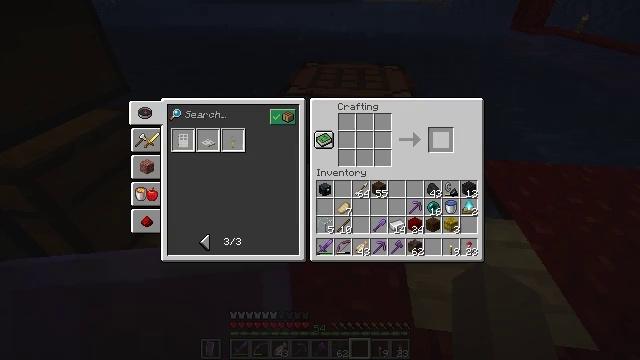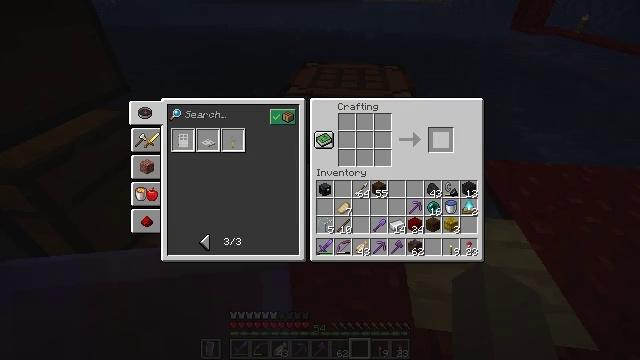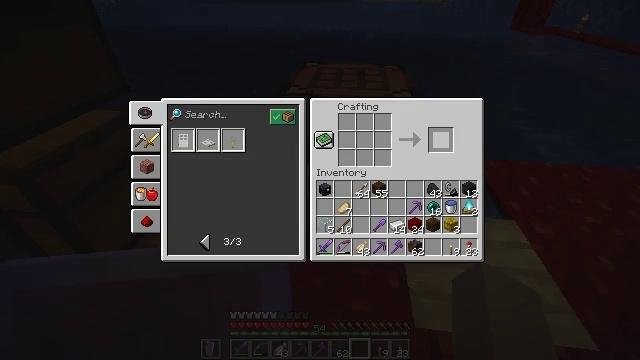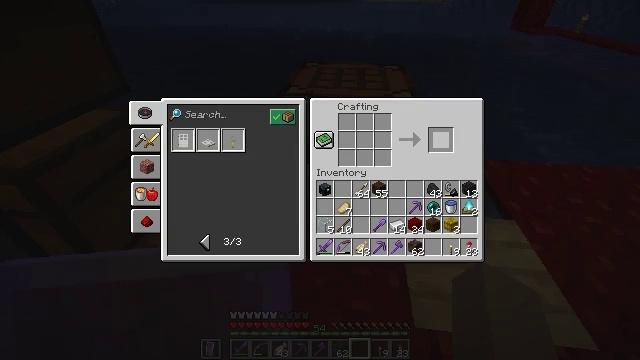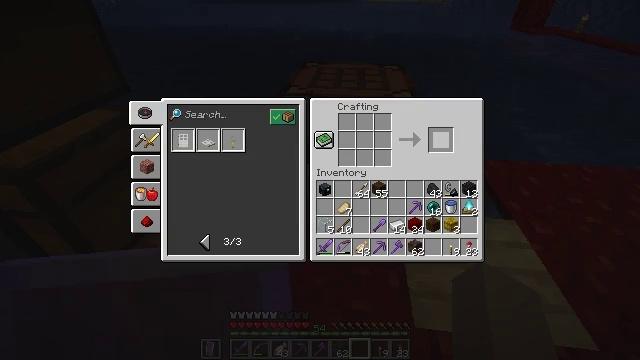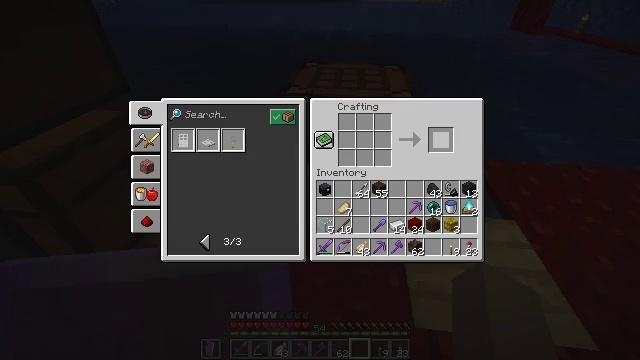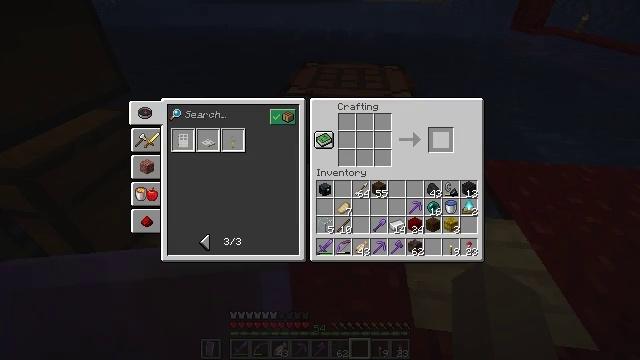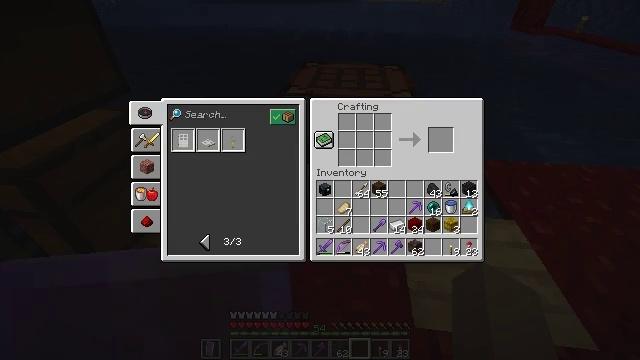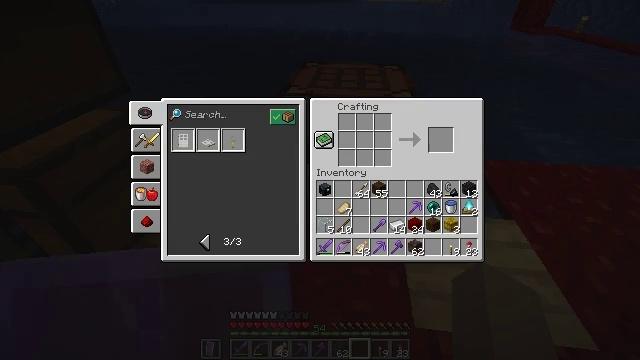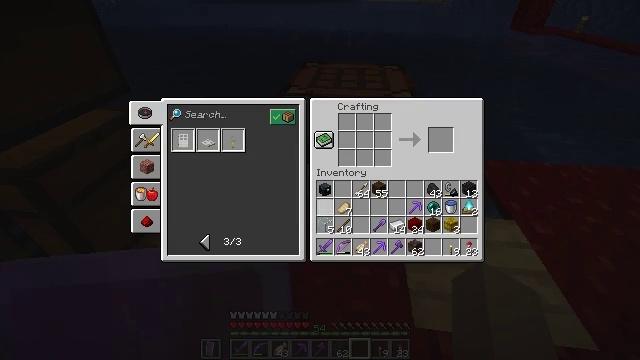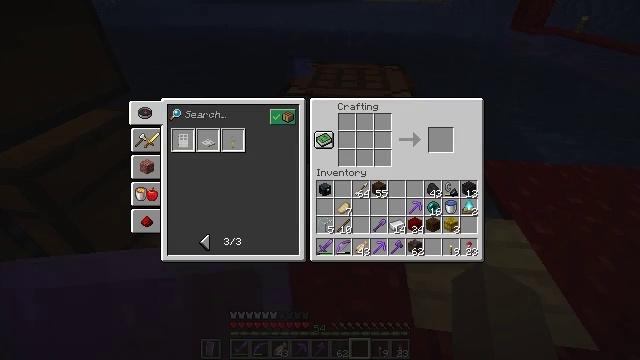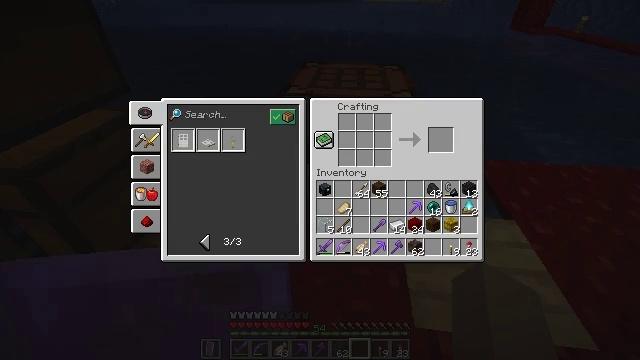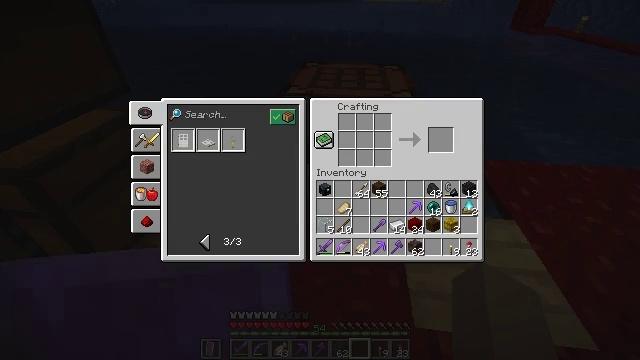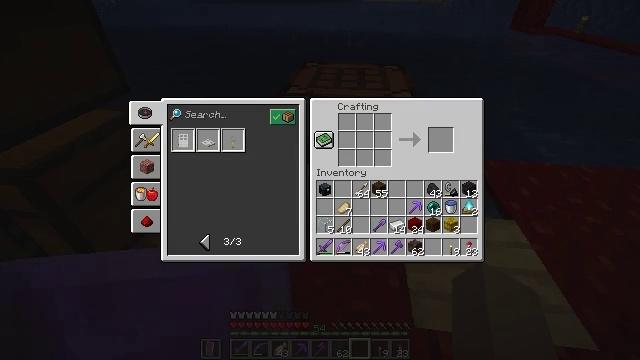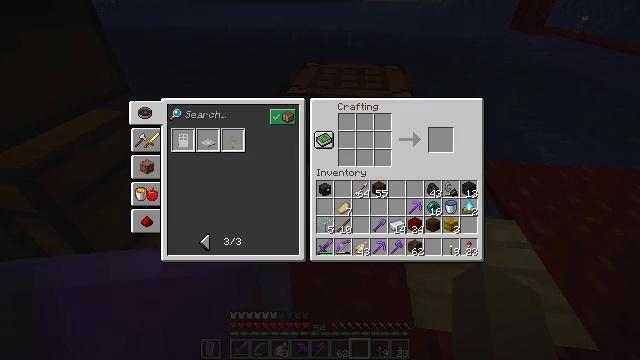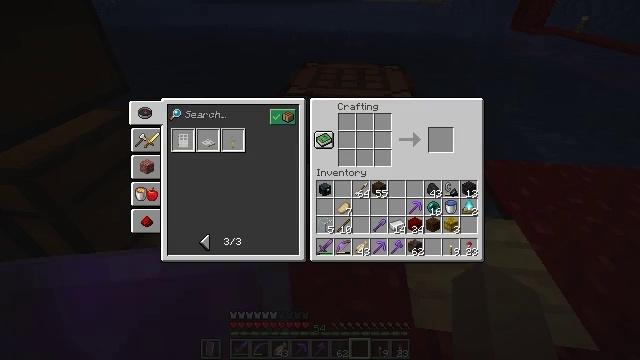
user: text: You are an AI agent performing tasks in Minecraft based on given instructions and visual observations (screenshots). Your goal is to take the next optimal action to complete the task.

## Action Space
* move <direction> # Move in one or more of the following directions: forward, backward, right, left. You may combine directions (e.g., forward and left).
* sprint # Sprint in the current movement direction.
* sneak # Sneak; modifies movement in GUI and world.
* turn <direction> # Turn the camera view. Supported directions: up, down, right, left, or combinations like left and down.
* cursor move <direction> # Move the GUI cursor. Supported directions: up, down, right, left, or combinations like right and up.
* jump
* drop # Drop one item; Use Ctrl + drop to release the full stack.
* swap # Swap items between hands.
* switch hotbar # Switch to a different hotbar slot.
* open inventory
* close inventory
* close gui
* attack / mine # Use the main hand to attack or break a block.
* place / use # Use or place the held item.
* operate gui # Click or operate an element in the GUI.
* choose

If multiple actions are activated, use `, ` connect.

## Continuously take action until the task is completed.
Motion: motion action
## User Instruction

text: Open a crafting table to craft a soul campfire.
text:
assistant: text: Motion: sneak, attack / mine
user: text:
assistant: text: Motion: sneak, attack / mine
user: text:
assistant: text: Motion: sneak, attack / mine
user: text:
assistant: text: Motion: sneak
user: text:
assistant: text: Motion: no_op
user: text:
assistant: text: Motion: no_op
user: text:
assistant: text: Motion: turn down
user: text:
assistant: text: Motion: turn left and down
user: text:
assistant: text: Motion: turn left and down
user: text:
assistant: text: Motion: turn left and down
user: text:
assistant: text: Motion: turn left and down
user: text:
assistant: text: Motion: turn left
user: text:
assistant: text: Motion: no_op
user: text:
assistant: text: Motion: no_op
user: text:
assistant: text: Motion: no_op
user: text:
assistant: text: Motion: turn left and up
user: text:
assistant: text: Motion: no_op
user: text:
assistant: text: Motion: no_op
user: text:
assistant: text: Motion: no_op
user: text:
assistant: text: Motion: no_op
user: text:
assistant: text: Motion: no_op
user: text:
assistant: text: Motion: attack / mine
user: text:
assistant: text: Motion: attack / mine
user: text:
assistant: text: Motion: attack / mine
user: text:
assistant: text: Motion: no_op
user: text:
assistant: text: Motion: no_op
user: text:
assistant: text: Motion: no_op
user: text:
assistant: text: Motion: no_op
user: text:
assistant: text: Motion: no_op
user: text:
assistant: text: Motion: no_op